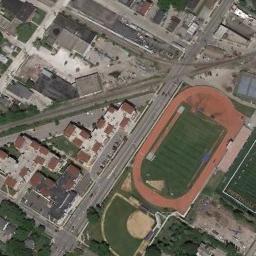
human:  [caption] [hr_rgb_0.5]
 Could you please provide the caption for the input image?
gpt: There are many buildings next to the ground track field .

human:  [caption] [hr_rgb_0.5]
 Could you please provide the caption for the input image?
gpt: The ground track field is surrounded by some buildings arranged neatly and a baseball diamond is next to the ground track field .

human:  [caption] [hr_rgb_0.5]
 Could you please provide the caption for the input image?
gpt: The track and field are green .

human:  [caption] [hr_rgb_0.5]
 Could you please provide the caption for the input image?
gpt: Track and field are next to lawns, Roads and residential areas .

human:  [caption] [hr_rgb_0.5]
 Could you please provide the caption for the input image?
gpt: There are some brown buildings beside the ground track field with a red track .